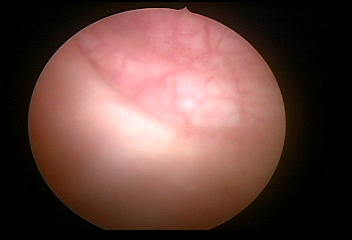
Modality: WLC
Class: Normal mucosa
Bladder cancer association: No